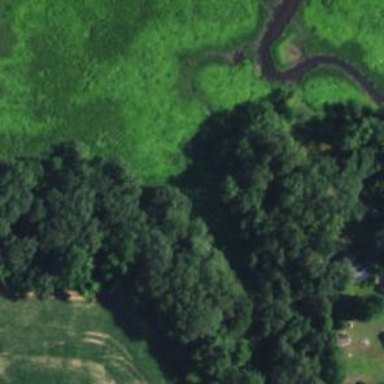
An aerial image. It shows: Marshy wetland area.